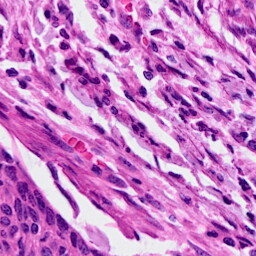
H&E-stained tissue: Cervix